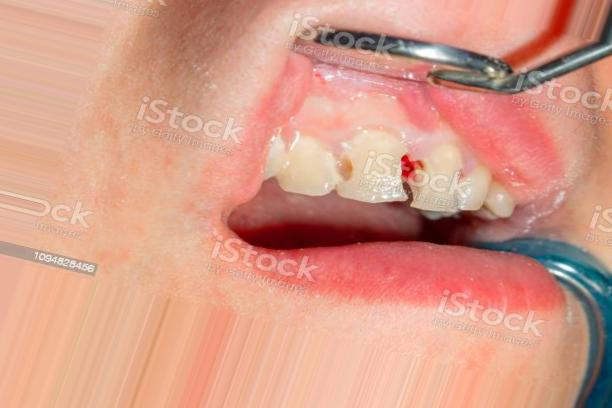
Condition: Caries